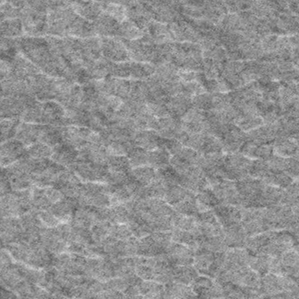
Label: frost